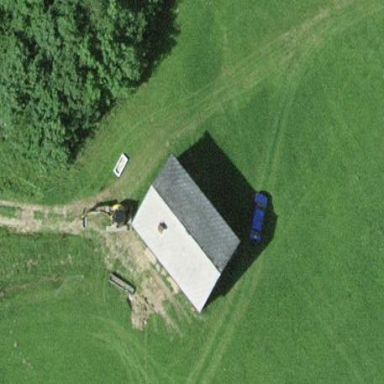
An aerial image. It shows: Farm auxiliary building with gabled roof.